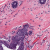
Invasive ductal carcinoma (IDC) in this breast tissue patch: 0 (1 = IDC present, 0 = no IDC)